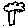
Label: tree